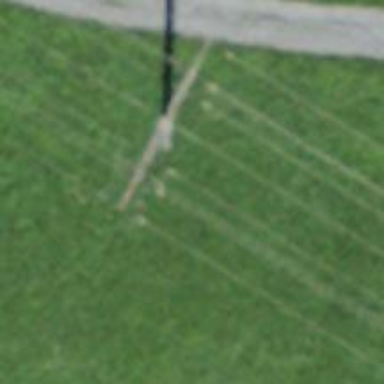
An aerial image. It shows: Power pole.